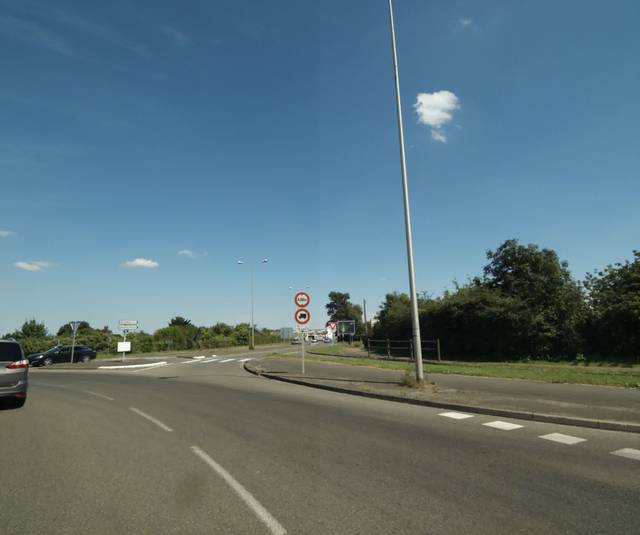
Region: France
Coordinates: 48.08, -0.7956